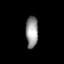
Tissue: lung
Cell type: Myeloid cells
Senescence score: 0.6292
Nuclear area (px): 378
Mean DAPI intensity: 150.64